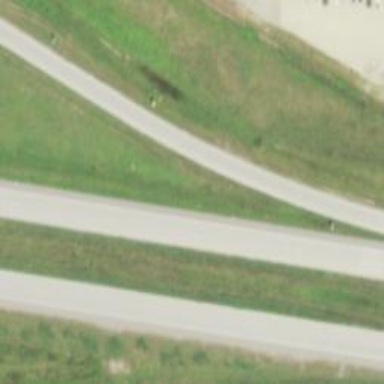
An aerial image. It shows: Trunk link road with asphalt surface.